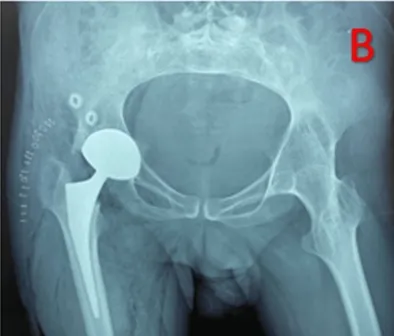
Radiographic findings in the case 3 patient with an abnormal location of the sciatic nerve. B: Postoperative control pelvis radiograph after the first prosthesis on the right, which passed without complication.
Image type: radiology (x_ray)